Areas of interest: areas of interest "Wuhan Radio and Television Station Hong Kong Roadshow Screening Room"
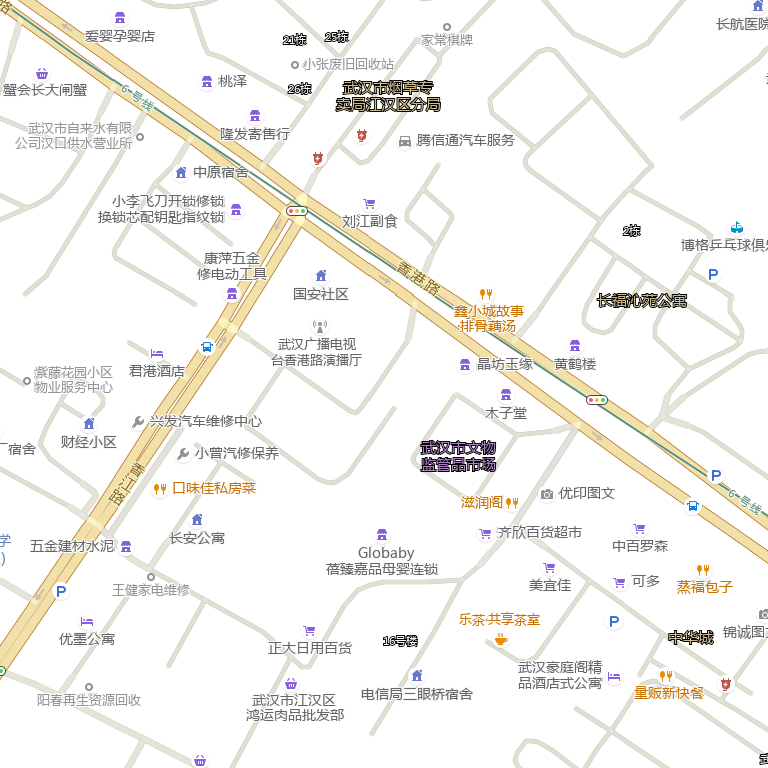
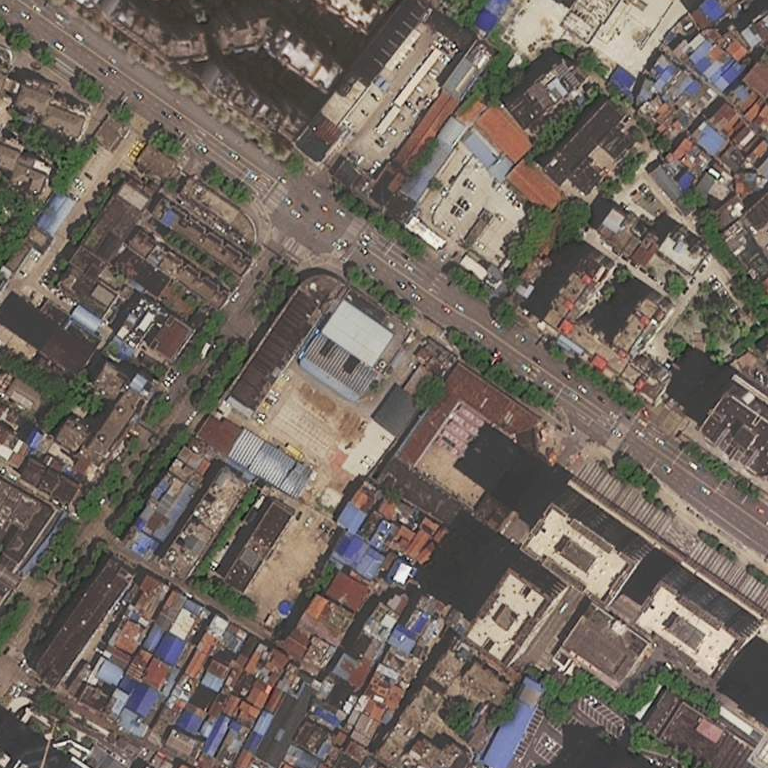